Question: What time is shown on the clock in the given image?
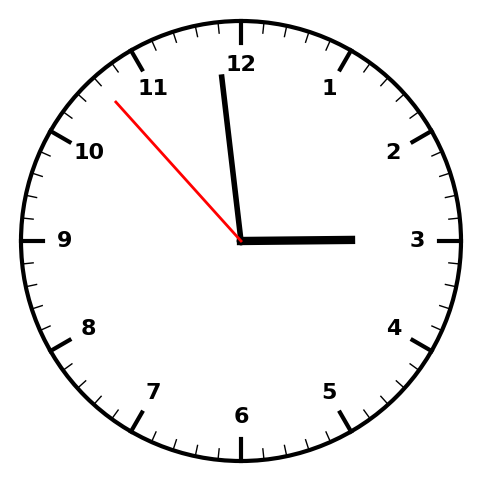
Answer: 02:58:53